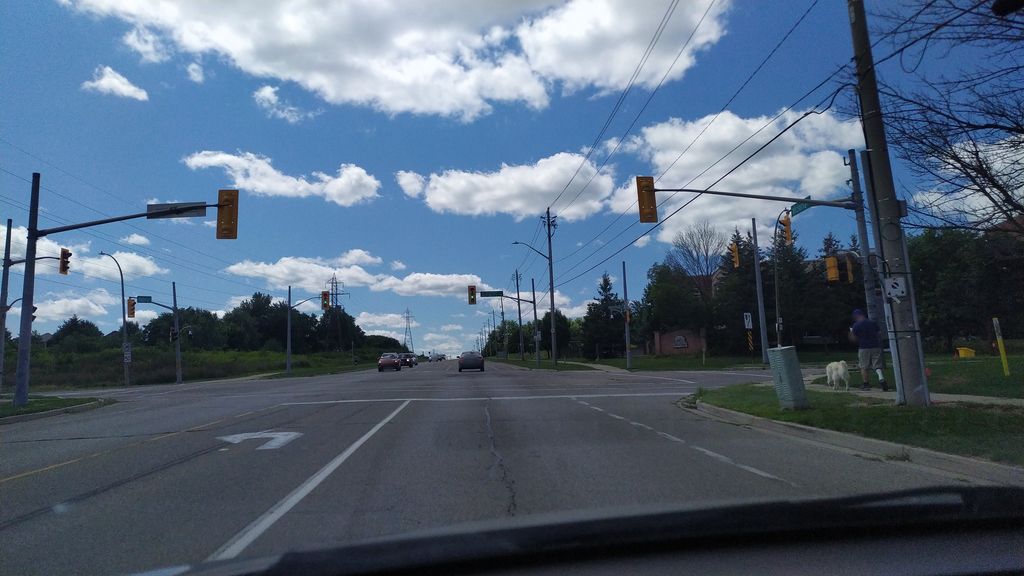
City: kitchener-waterloo